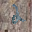
Label: 2